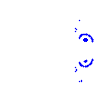
Particle: pion